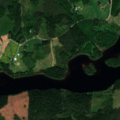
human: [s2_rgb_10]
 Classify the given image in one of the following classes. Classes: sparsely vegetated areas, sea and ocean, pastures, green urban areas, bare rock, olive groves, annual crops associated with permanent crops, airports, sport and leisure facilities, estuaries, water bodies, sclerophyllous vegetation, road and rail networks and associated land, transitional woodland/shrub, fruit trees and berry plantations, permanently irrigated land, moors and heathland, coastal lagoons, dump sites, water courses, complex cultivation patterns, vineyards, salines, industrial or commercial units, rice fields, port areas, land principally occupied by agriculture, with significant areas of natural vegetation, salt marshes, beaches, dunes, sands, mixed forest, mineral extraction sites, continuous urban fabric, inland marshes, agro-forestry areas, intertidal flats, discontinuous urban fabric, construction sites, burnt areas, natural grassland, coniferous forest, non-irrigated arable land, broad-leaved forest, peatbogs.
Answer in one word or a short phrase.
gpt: land principally occupied by agriculture, with significant areas of natural vegetation, coniferous forest, mixed forest, water bodies